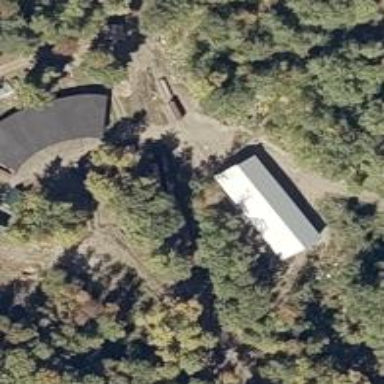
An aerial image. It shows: Preserved railway.